Question: I am creating dll in windows7 professional 32 bit machine ,same dll registering another 32 bit windows7 professional service pack 1 machine this dll is not registered showing below error.
Unable to load DLL 'coredll.dll': The specified module could not be found.

How to resolve the compatabilty problem?
Regards
Narasimha
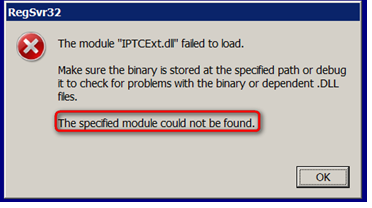
Answer: Loading a DLL requires that all dependencies of the DLL are resolved. You should use the Dependency Walker to get the list of DLLs that are required. When you copy the Dependency Walker to the target machine it should display the missing DLL immediately.
When you create a DLL from VC++ it requires usually the VCxxRT (Visual C++ run time) DLls. These DLLs come in different versions. When you target machine has not installed the correct version you get this error.
Check the installed version by looking at C:\Windows\winsxs for 'x86_microsoft.vcXX.crt_*'.
: Hans' comment is correct. coredll.dll is a Windows CE DLL. It makes no sense to run regsvr32 with a DLL that requires coredll.dll at your PC. You can check this with:
'''
dumpbin /headers IPTCExt.dll | find "subsystem"
'''